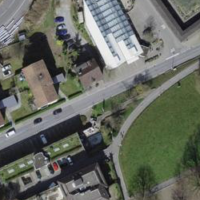
EUNIS habitat code: 54
Species observed at this site:
Silene nutans
Veronica filiformis
Leontopodium nivale